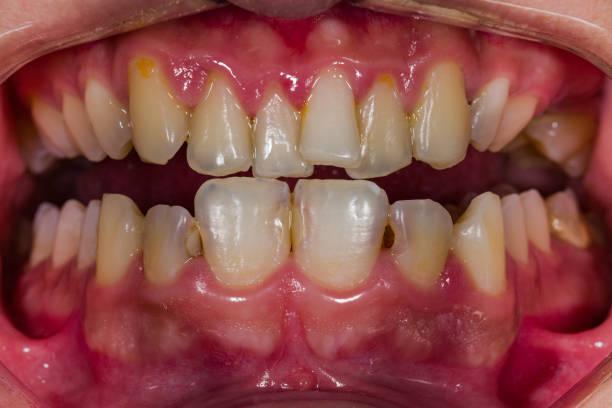
Condition: Gingivitis